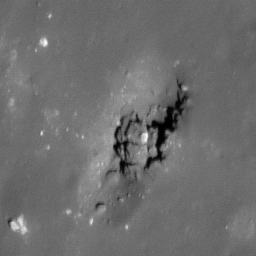
Pit: Jackson 1c
Host crater: Jackson
Host type: impact_melt
Lunar coordinates: latitude 22.421, longitude 196.291